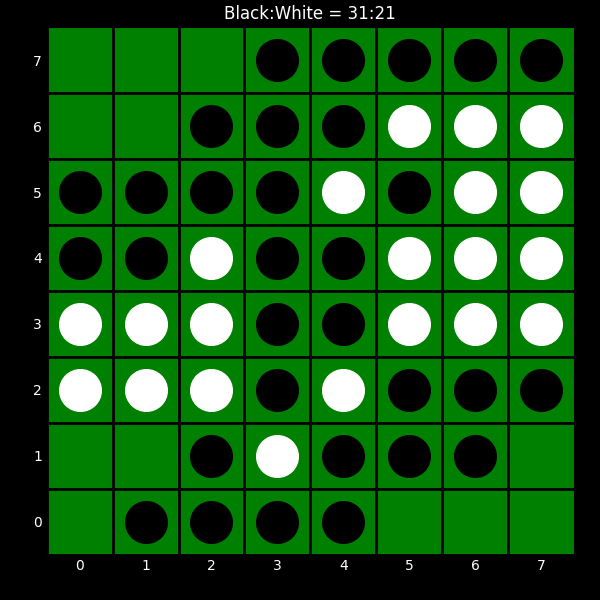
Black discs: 31
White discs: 21